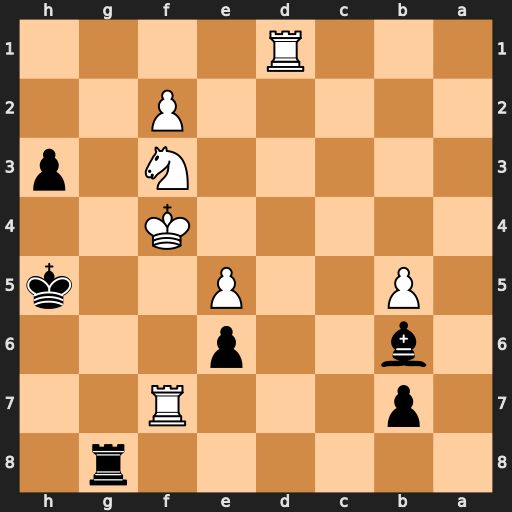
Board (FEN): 6r1/1p3R2/1b2p3/1P2P2k/5K2/5N1p/5P2/3R4
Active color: b
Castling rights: -
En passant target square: -
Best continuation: Rg4#